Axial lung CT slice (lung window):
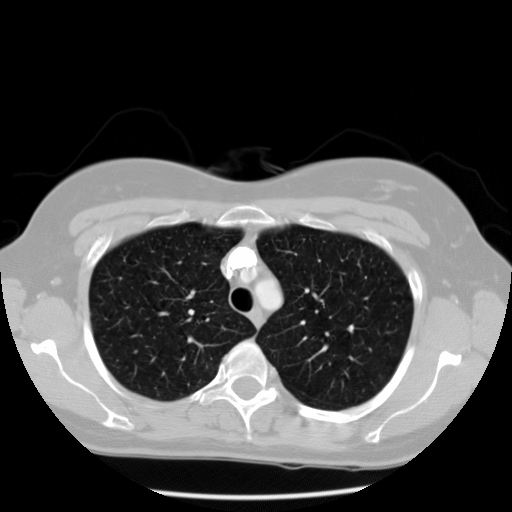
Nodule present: no